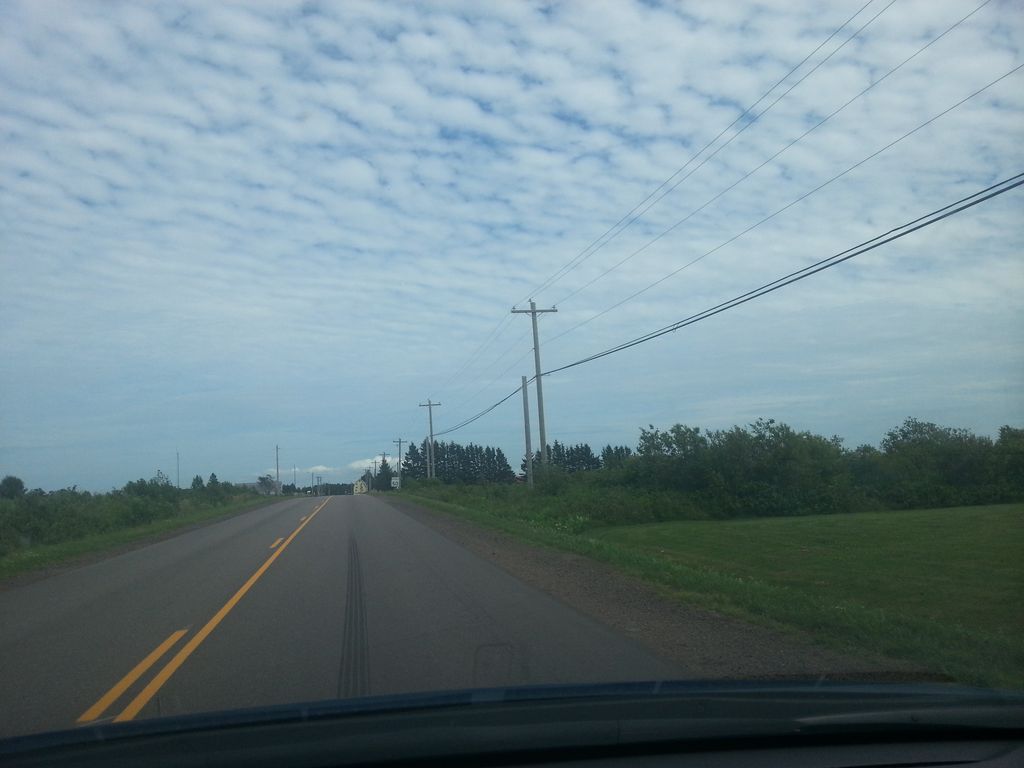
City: charlottetown